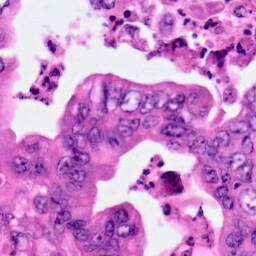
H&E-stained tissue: Pancreatic